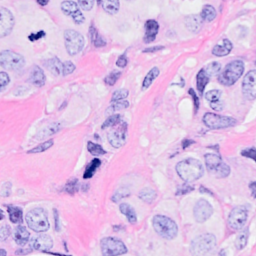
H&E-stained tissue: Breast